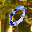
Label: 0